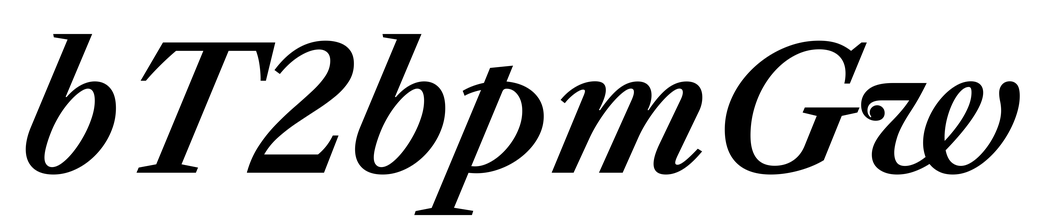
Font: LibreCaslonText-Italic_SemiBold_Italic